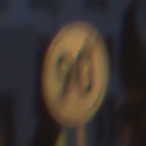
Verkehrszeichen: EndeGeschwindigkeit90
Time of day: Night
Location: Outdoor (Urban)
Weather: PartlyCloudy
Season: NotSpecified
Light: Artificial